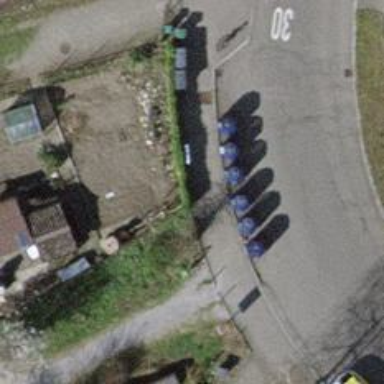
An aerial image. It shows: Recycling container in the area designated for recycling.